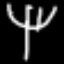
Label: fork